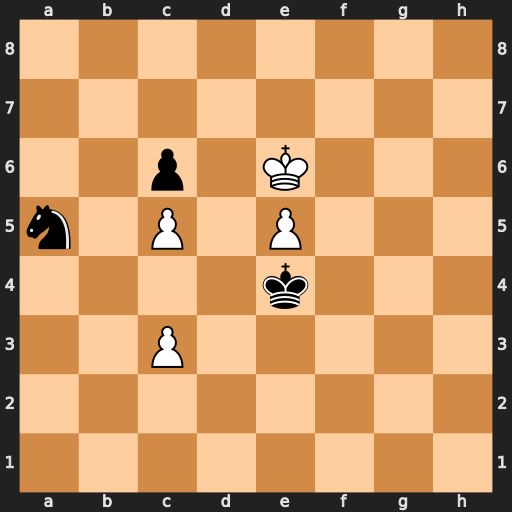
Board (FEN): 8/8/2p1K3/n1P1P3/4k3/2P5/8/8
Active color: w
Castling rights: -
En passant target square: -
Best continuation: Kf6 Nb7 e6